Question: The <URL> are a little confusing, but what I can tell from Xcode warnings, the correct Apple Watch icon sizes are the following:
1. 24pt = 48x48px
2. 27.5pt = 55x55px
3. 29pt@2x = 58x58px
4. 29pt@3x = 87x87px
5. 40pt@2x = 80x80px
6. 44pt = 88x88px
7. 86pt = 172x172px
8. 98pt = 196x196px
I have a large 1024px version of my icon and want to generate the above sizes, but what is the dpi to use (Pixelmator defaults to 72dpi which seems to be optimized for web only). Is it ok to do it this way?

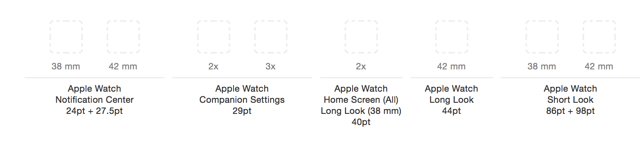
Answer: I usually work with 72dpi to submit app icons. It won't make any warning. You don't need Pixelmator. You can use Preview to do that and even change the dpi (Tools ==> Adjust Size... and change the dpi to whatever you like).
The sizes are correct, however it is better to remove alpha channels.